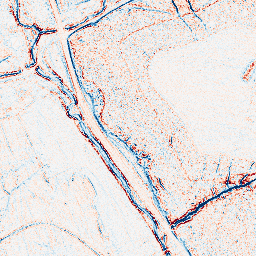
Category: edge_preserving
Decomposition family: bilateral
Decomposition parameters: d: 5
sigma_color: 150
sigma_space: 75
Upsampling method: regularized
Upsampling parameters: scale: 4
lambda_reg: 0.001
Upsampling scale: 4